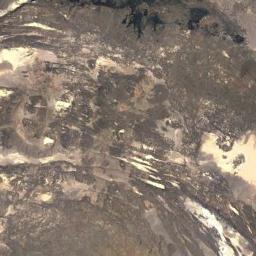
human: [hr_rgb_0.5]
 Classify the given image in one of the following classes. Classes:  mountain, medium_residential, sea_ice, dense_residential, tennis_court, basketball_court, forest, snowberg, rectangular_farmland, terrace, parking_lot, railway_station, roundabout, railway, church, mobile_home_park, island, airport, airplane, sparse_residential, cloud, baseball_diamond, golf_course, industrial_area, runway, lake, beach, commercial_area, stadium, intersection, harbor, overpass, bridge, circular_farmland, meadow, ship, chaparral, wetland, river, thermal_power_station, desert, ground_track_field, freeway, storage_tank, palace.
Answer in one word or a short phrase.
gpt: mountain